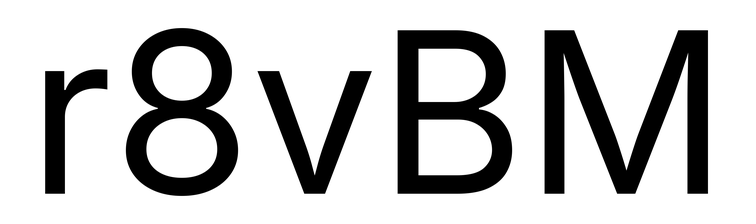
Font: Inter_Regular